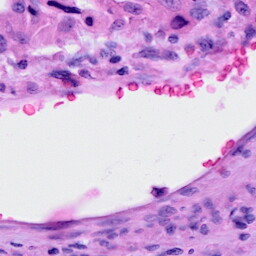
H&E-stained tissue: Cervix